Question: First off I need to tell you that I am new to java I have only been using it for a bout 3 weeks.
I have am putting to gather a small app, this page (activity) has a bitmap image on it with 12 buttons each button is to invoke a different math equation, I have that bit working sofar. But have 3 problems,
1, the results TextView R.id.resultstextbox named = resultsText, dos not clear when a new button is pressed. I have tried declaring the TextView object as a global but get a runtime error.
2, the results are rounded and I need it to be 3 decimal places.
3, the buttons when placed over the bitmap image in graphical layout are all in the correct place, and this is also good when running in the emulator, but when testing on my phone the buttons have all moved, how do I fix this?
I would appreciate any help I can get for this problem ? thanks
'''
<?xml version="1.0" encoding="utf-8"?>
<RelativeLayout xmlns:android="http://schemas.android.com/apk/res/android"
android:layout_width="match_parent"
android:layout_height="match_parent"
android:background="@color/black"
android:paddingLeft="5dp"
android:paddingRight="5dp" >
<ImageView
android:id="@+id/ohms_wheel_image"
android:layout_width="wrap_content"
android:layout_height="wrap_content"
android:layout_alignParentLeft="true"
android:layout_alignParentTop="true"
android:layout_marginBottom="175dp"
android:layout_marginTop="5dp"
android:contentDescription="@string/ohms_wheel_image"
android:src="@drawable/ohmslawwheel" />
<Button
android:id="@+id/button7"
style="?android:attr/buttonStyleSmall"
android:layout_width="wrap_content"
android:layout_height="wrap_content"
android:layout_alignBottom="@+id/ohms_wheel_image"
android:layout_marginRight="14dp"
android:layout_toLeftOf="@+id/button6"
android:text="Button" />
<Button
android:id="@+id/button9"
style="?android:attr/buttonStyleSmall"
android:layout_width="wrap_content"
android:layout_height="wrap_content"
android:layout_alignBaseline="@+id/button4"
android:layout_alignBottom="@+id/button4"
android:layout_alignLeft="@+id/ohms_wheel_image"
android:text="Button" />
<Button
android:id="@+id/button10"
style="?android:attr/buttonStyleSmall"
android:layout_width="wrap_content"
android:layout_height="wrap_content"
android:layout_alignParentLeft="true"
android:layout_alignTop="@+id/button3"
android:text="Button" />
<Button
android:id="@+id/button11"
style="?android:attr/buttonStyleSmall"
android:layout_width="wrap_content"
android:layout_height="wrap_content"
android:layout_above="@+id/button3"
android:layout_alignLeft="@+id/entervoltstexlable"
android:text="Button"
android:textColor="@android:color/transparent" />
<Button
android:id="@+id/button8"
style="?android:attr/buttonStyleSmall"
android:layout_width="wrap_content"
android:layout_height="wrap_content"
android:layout_above="@+id/button7"
android:layout_alignLeft="@+id/entervoltstexlable"
android:text="Button" />
<TextView
android:id="@+id/resultstextbox"
android:layout_width="wrap_content"
android:layout_height="wrap_content"
android:layout_alignLeft="@+id/enterampslable"
android:layout_alignParentBottom="true"
android:layout_alignRight="@+id/button5"
android:layout_marginBottom="34dp"
android:clickable="false"
android:textAppearance="?android:attr/textAppearanceMedium"
android:textColor="@color/white" />
<TextView
android:id="@+id/displaytextbox"
android:layout_width="wrap_content"
android:layout_height="wrap_content"
android:layout_above="@+id/entervoltstexlable"
android:layout_alignLeft="@+id/entervoltstexlable"
android:layout_marginBottom="10dp"
android:layout_toLeftOf="@+id/button4"
android:clickable="false"
android:textAppearance="?android:attr/textAppearanceMedium"
android:textColor="@color/white" />
<Button
android:id="@+id/button3"
style="?android:attr/buttonStyleSmall"
android:layout_width="wrap_content"
android:layout_height="wrap_content"
android:layout_alignParentRight="true"
android:layout_below="@+id/button2"
android:layout_marginTop="14dp"
android:text="Button" />
<Button
android:id="@+id/button6"
style="?android:attr/buttonStyleSmall"
android:layout_width="wrap_content"
android:layout_height="wrap_content"
android:layout_alignBaseline="@+id/button7"
android:layout_alignBottom="@+id/button7"
android:layout_alignRight="@+id/button1"
android:text="Button" />
<Button
android:id="@+id/button4"
style="?android:attr/buttonStyleSmall"
android:layout_width="wrap_content"
android:layout_height="wrap_content"
android:layout_alignLeft="@+id/button3"
android:layout_below="@+id/button3"
android:text="Button" />
<Button
android:id="@+id/button5"
style="?android:attr/buttonStyleSmall"
android:layout_width="wrap_content"
android:layout_height="wrap_content"
android:layout_above="@+id/button6"
android:layout_toRightOf="@+id/button6"
android:text="Button" />
<Button
android:id="@+id/button12"
style="?android:attr/buttonStyleSmall"
android:layout_width="wrap_content"
android:layout_height="wrap_content"
android:layout_alignBaseline="@+id/button1"
android:layout_alignBottom="@+id/button1"
android:layout_toRightOf="@+id/button11"
android:text="Button" />
<TextView
android:id="@+id/entervoltstexlable"
android:layout_width="wrap_content"
android:layout_height="wrap_content"
android:layout_above="@+id/enterampslable"
android:layout_alignLeft="@+id/ohms_wheel_image"
android:layout_alignParentEnd="false"
android:layout_alignParentStart="false"
android:layout_marginBottom="15dp"
android:layout_marginLeft="14dp"
android:clickable="false"
android:text="@string/volts"
android:textAppearance="?android:attr/textAppearanceMedium"
android:textColor="@color/white" />
<TextView
android:id="@+id/enterampslable"
android:layout_width="wrap_content"
android:layout_height="wrap_content"
android:layout_above="@+id/resultstextbox"
android:layout_alignLeft="@+id/entervoltstexlable"
android:layout_marginBottom="14dp"
android:clickable="false"
android:text="@string/amps"
android:textAppearance="?android:attr/textAppearanceMedium"
android:textColor="@color/white" />
<EditText
android:id="@+id/editText2"
android:layout_width="wrap_content"
android:layout_height="35dp"
android:layout_alignBaseline="@+id/enterampslable"
android:layout_alignBottom="@+id/enterampslable"
android:layout_alignLeft="@+id/enterampslable"
android:layout_alignParentRight="false"
android:layout_alignRight="@+id/ohms_wheel_image"
android:layout_marginLeft="240dp"
android:ems="10"
android:height="25dp"
android:inputType="number"
android:textAppearance="?android:attr/textAppearanceSmall" />
<EditText
android:id="@+id/editText1"
android:layout_width="wrap_content"
android:layout_height="35dp"
android:layout_alignBaseline="@+id/entervoltstexlable"
android:layout_alignBottom="@+id/entervoltstexlable"
android:layout_alignLeft="@+id/entervoltstexlable"
android:layout_alignRight="@+id/editText2"
android:layout_marginLeft="240dp"
android:ems="10"
android:gravity="center_vertical"
android:height="25dp"
android:inputType="number"
android:textAppearance="?android:attr/textAppearanceSmall" >
<requestFocus />
</EditText>
<Button
android:id="@+id/button1"
style="?android:attr/buttonStyleSmall"
android:layout_width="wrap_content"
android:layout_height="wrap_content"
android:layout_alignTop="@+id/ohms_wheel_image"
android:layout_marginLeft="16dp"
android:layout_marginTop="14dp"
android:layout_toRightOf="@+id/button12"
android:background="@android:color/transparent"
android:text="@string/ohmsButton" />
<Button
android:id="@+id/button2"
style="?android:attr/buttonStyleSmall"
android:layout_width="wrap_content"
android:layout_height="wrap_content"
android:layout_alignRight="@+id/button5"
android:layout_alignTop="@+id/button1"
android:layout_marginTop="22dp"
android:background="@null"
android:text="@string/ohmsButton"
android:textColor="@android:color/transparent" />
</RelativeLayout>
'''
'''
import android.app.Activity;
import android.os.Bundle;
import android.text.Editable;
import android.text.TextWatcher;
import android.view.View;
import android.view.View.OnClickListener;
import android.widget.Button;
import android.widget.EditText;
import android.widget.TextView;
public class Ohms_Law extends Activity implements OnClickListener{
long lg1 = 0;
long lg2 = 0;
long ans;
EditText input1;
EditText input2;
int btnNo;
@Override
public void onCreate(Bundle savedInstanceState) {
super.onCreate(savedInstanceState);
this.setContentView(R.layout.ohms_wheel_page);
//Find and define labels and display text box's
//TextView resultsText = (TextView) findViewById(R.id.resultstextbox);
input2 = (EditText) findViewById(R.id.editText2);
//EditText input2 = (EditText) findViewById(R.id.editText2);
input1 = (EditText) findViewById(R.id.editText1);
input2.addTextChangedListener(new TextWatcher() {
TextView resultsText = (TextView) findViewById(R.id.resultstextbox);
@Override
public void afterTextChanged(Editable s) {
}
@Override
public void beforeTextChanged(CharSequence s, int start,
int count, int after) {
}
@Override
public void onTextChanged(CharSequence s, int start,int before, int count) {
//get user data
String strValue1 = input1.getText().toString();
String strValue2 = input2.getText().toString();
try {
//convert to long
lg1 = Long.parseLong(strValue1);
// lg1 = Long.parseLong(getText(s));
lg2 = Long.parseLong(strValue2);
}
catch (NumberFormatException nfe)
{
System.out.println("NumberFormatException: " + nfe.getMessage());
}
//Select which buttin pressed
switch(btnNo)
{
case 1:
//test has anything been enterd
if(lg1 > 0 && lg2 > 0)
{
//do math
ans = lg1 / lg2;
}
else
{
//Disply results
resultsText.setText("");
}
break;
case 2:
//test has anything been enterd
if(lg1 > 0 && lg2 > 0)
{
//do math
ans = lg1 * lg2;
}
else
{
//Disply results
resultsText.setText("");
}
break;
}
//results convert toString
Long.toString(ans);
String str = null;
str = str.valueOf(ans);
//Disply results
resultsText.setText("Results = " + str + " Volts");
}
});
Button button1 = (Button) findViewById(R.id.button1);
Button button2 = (Button) findViewById(R.id.button2);
button1.setOnClickListener(this);
button2.setOnClickListener(this);
}
@Override
public void onClick(View v) {
TextView voltsText =(TextView) findViewById(R.id.entervoltstexlable);
TextView ampsText = (TextView) findViewById(R.id.enterampslable);
TextView displayText = (TextView) findViewById(R.id.displaytextbox);
TextView resultsText2 = (TextView) findViewById(R.id.resultstextbox);
switch(v.getId()){
case R.id.button1:
//Button id No
btnNo = 1;
//change Calc Didplay
displayText.setText("Power / Current = Volts");
//chang display data
voltsText.setText("Enter Power in Watts");
//change Calc Didplay
//chang didplay text
ampsText.setText("Enter Amps.");
//clear results
resultsText2.setText("");
//Clear input text
input1.setText("");
input2.setText("");
//Set focust to first edittext box
input1.requestFocus();
// math P/A (lg1 / lg2) = voltys
break;
case R.id.button2:
//Button id No
btnNo = 2;
//change Calc Didplay
displayText.setText("Amps x ohms = Volts");
//chang display data
voltsText.setText("Emter Amps");
//chang didplay text
ampsText.setText("Enter Resistance in ohms.");
//clear results
resultsText2.setText("");
//Clear input text
input1.setText("");
input2.setText("");
//Set focust to first edittext box
input1.requestFocus();
//Math A*R = volts
break;
}
}
}
'''

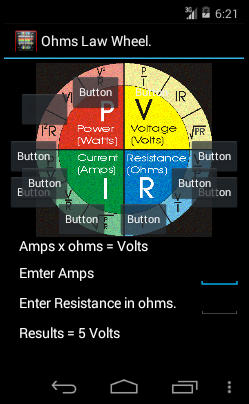
Answer: As for the lay out problem i changed the layout to a table layout which worked OK.
this is the XML layout if any one wont's to know how to do it.
'''
<?xml version="1.0" encoding="utf-8"?>
<RelativeLayout xmlns:android="http://schemas.android.com/apk/res/android"
android:id="@+id/ohms_wheel"
android:layout_width="match_parent"
android:layout_height="match_parent"
android:background="@color/black"
android:paddingRight="5dp"
android:paddingTop="5dp" >
<ImageView android:id="@+id/ohms_wheel_image"
android:layout_width="wrap_content" android:layout_height="wrap_content"
android:layout_alignParentLeft="true" android:layout_alignParentTop="true"
android:layout_marginBottom="175dp" android:layout_marginTop="5dp"
android:contentDescription="@string/ohms_wheel_image" android:src="@drawable/ohmslawwheel" />
<TableLayout android:id="@+id/tableLayout1"
android:layout_width="fill_parent" android:layout_height="wrap_content">
<TableRow
android:id="@+id/tableRow1"
android:layout_width="match_parent"
android:layout_height="wrap_content" >
<Button
android:id="@+id/button12"
style="?android:attr/buttonStyleSmall"
android:layout_width="wrap_content"
android:layout_height="wrap_content"
android:layout_marginLeft="90dp"
android:layout_marginTop="10dp"
android:background="@android:color/transparent"
android:maxWidth="60dp"
android:minHeight="40dp"
android:minLines="1"
android:text="@string/ohmsButton"
android:textColor="@android:color/transparent"
android:width="60dp" />
<Button
android:id="@+id/button1"
style="?android:attr/buttonStyleSmall"
android:layout_width="wrap_content"
android:layout_height="wrap_content"
android:layout_marginLeft="20dp"
android:layout_marginRight="80dp"
android:layout_marginTop="10dp"
android:background="@android:color/transparent"
android:maxWidth="60dp"
android:minHeight="40dp"
android:minLines="1"
android:text="@string/ohmsButton"
android:textColor="@android:color/transparent"
android:width="60dp" />
</TableRow>
<TableRow
android:id="@+id/tableRow2"
android:layout_width="match_parent"
android:layout_height="wrap_content" >
<Button
android:id="@+id/button11"
style="?android:attr/buttonStyleSmall"
android:layout_width="0dp"
android:layout_height="wrap_content"
android:layout_marginLeft="20dp"
android:layout_marginRight="60dp"
android:background="@android:color/transparent"
android:maxWidth="60dp"
android:minHeight="40dp"
android:minLines="1"
android:text="@string/ohmsButton"
android:textColor="@android:color/transparent"
android:width="60dp" />
<Button
android:id="@+id/button2"
style="?android:attr/buttonStyleSmall"
android:layout_width="wrap_content"
android:layout_height="wrap_content"
android:layout_marginLeft="75dp"
android:layout_marginRight="25dp"
android:background="@android:color/transparent"
android:maxWidth="60dp"
android:minHeight="40dp"
android:minLines="1"
android:text="@string/ohmsButton"
android:textColor="@android:color/transparent"
android:width="60dp" />
</TableRow>
<TableRow
android:id="@+id/tableRow3"
android:layout_width="match_parent"
android:layout_height="wrap_content"
android:layout_marginTop="10dp" >
<Button
android:id="@+id/button10"
style="?android:attr/buttonStyleSmall"
android:layout_width="0dp"
android:layout_height="wrap_content"
android:layout_marginLeft="2dp"
android:layout_marginRight="90dp"
android:background="@android:color/transparent"
android:maxWidth="60dp"
android:minHeight="40dp"
android:minLines="1"
android:text="@string/ohmsButton"
android:textColor="@android:color/transparent"
android:width="60dp" />
<Button
android:id="@+id/button3"
style="?android:attr/buttonStyleSmall"
android:layout_width="wrap_content"
android:layout_height="wrap_content"
android:layout_marginLeft="100dp"
android:background="@android:color/transparent"
android:maxWidth="60dp"
android:minHeight="40dp"
android:minLines="1"
android:text="@string/ohmsButton"
android:textColor="@android:color/transparent"
android:width="60dp" />
</TableRow>
<TableRow
android:id="@+id/tableRow4"
android:layout_width="wrap_content"
android:layout_height="wrap_content"
android:layout_marginTop="10dp" >
<Button
android:id="@+id/button9"
style="?android:attr/buttonStyleSmall"
android:layout_width="0dp"
android:layout_height="wrap_content"
android:layout_marginLeft="2dp"
android:layout_marginRight="90dp"
android:background="@android:color/transparent"
android:maxWidth="60dp"
android:minHeight="40dp"
android:minLines="1"
android:text="@string/ohmsButton"
android:textColor="@android:color/transparent"
android:width="60dp" />
<Button
android:id="@+id/button4"
style="?android:attr/buttonStyleSmall"
android:layout_width="match_parent"
android:layout_height="wrap_content"
android:layout_marginLeft="90dp"
android:background="@android:color/transparent"
android:maxWidth="60dp"
android:minHeight="40dp"
android:minLines="1"
android:text="@string/ohmsButton"
android:textColor="@android:color/transparent"
android:width="60dp" />
</TableRow>
<TableRow
android:id="@+id/tableRow5"
android:layout_width="match_parent"
android:layout_height="wrap_content"
android:layout_marginTop="10dp" >
<Button
android:id="@+id/button8"
style="?android:attr/buttonStyleSmall"
android:layout_width="wrap_content"
android:layout_height="wrap_content"
android:layout_marginLeft="20dp"
android:layout_marginRight="50dp"
android:background="@android:color/transparent"
android:maxWidth="60dp"
android:minHeight="40dp"
android:minLines="1"
android:text="@string/ohmsButton"
android:textColor="@android:color/transparent"
android:width="60dp" />
<Button
android:id="@+id/button5"
style="?android:attr/buttonStyleSmall"
android:layout_width="wrap_content"
android:layout_height="wrap_content"
android:layout_marginLeft="70dp"
android:layout_marginRight="25dp"
android:background="@android:color/transparent"
android:maxWidth="60dp"
android:minHeight="40dp"
android:minLines="1"
android:text="@string/ohmsButton"
android:textColor="@android:color/transparent"
android:width="60dp" />
</TableRow>
<TableRow
android:id="@+id/tableRow6"
android:layout_width="match_parent"
android:layout_height="wrap_content"
android:layout_marginTop="5dp"
android:focusable="false" >
<Button
android:id="@+id/button7"
style="?android:attr/buttonStyleSmall"
android:layout_width="wrap_content"
android:layout_height="wrap_content"
android:layout_marginLeft="90dp"
android:background="@android:color/transparent"
android:maxWidth="60dp"
android:minHeight="40dp"
android:minLines="1"
android:text="@string/ohmsButton"
android:textColor="@android:color/transparent"
android:width="60dp" />
<Button
android:id="@+id/button6"
style="?android:attr/buttonStyleSmall"
android:layout_width="wrap_content"
android:layout_height="wrap_content"
android:layout_marginLeft="15dp"
android:layout_marginRight="80dp"
android:background="@android:color/transparent"
android:maxWidth="60dp"
android:minHeight="40dp"
android:minLines="1"
android:text="@string/ohmsButton"
android:textColor="@android:color/transparent"
android:width="60dp" />
</TableRow>
</TableLayout>
<TextView
android:id="@+id/resultstextbox"
android:layout_width="wrap_content"
android:layout_height="wrap_content"
android:layout_alignLeft="@+id/enterampslable"
android:layout_alignParentBottom="true"
android:layout_alignRight="@+id/r2"
android:layout_marginBottom="34dp"
android:clickable="false"
android:textAppearance="?android:attr/textAppearanceMedium"
android:textColor="@color/white" />
<TextView
android:id="@+id/entervoltslable"
android:layout_width="wrap_content"
android:layout_height="wrap_content"
android:layout_above="@+id/enterampslable"
android:layout_alignLeft="@+id/ohms_wheel_image"
android:layout_alignParentEnd="false"
android:layout_alignParentStart="false"
android:layout_marginBottom="15dp"
android:layout_marginLeft="14dp"
android:clickable="false"
android:text="@string/volts"
android:textAppearance="?android:attr/textAppearanceMedium"
android:textColor="@color/white" />
<EditText
android:id="@+id/userInput2"
android:layout_width="75dp"
android:layout_height="37dp"
android:layout_alignBaseline="@+id/enterampslable"
android:layout_alignParentRight="true"
android:layout_marginLeft="10dp"
android:enabled="false"
android:gravity="bottom|left"
android:inputType="number"
android:lines="1"
android:maxLength="5"
android:maxLines="1"
android:textAppearance="?android:attr/textAppearanceSmall"
android:textSize="18sp" />
<TextView
android:id="@+id/enterampslable"
android:layout_width="wrap_content"
android:layout_height="wrap_content"
android:layout_above="@+id/resultstextbox"
android:layout_alignLeft="@+id/entervoltslable"
android:layout_marginBottom="14dp"
android:clickable="false"
android:text="@string/amps"
android:textAppearance="?android:attr/textAppearanceMedium"
android:textColor="@color/white" />
<TextView
android:id="@+id/displaytextbox"
android:layout_width="wrap_content"
android:layout_height="wrap_content"
android:layout_above="@+id/entervoltslable"
android:layout_alignLeft="@+id/entervoltslable"
android:layout_alignRight="@+id/ohms_wheel_image"
android:layout_marginBottom="10dp"
android:clickable="false"
android:textAppearance="?android:attr/textAppearanceMedium"
android:textColor="@color/white" />
<EditText
android:id="@+id/userInput1"
android:layout_width="75dp"
android:layout_height="37dp"
android:layout_alignBaseline="@+id/entervoltslable"
android:layout_alignLeft="@+id/userInput2"
android:layout_below="@+id/displaytextbox"
android:layout_toRightOf="@+id/entervoltslable"
android:enabled="false"
android:gravity="bottom|left"
android:inputType="number"
android:lines="1"
android:maxLength="5"
android:maxLines="1"
android:textAppearance="?android:attr/textAppearanceSmall"
android:textSize="18sp" >
<requestFocus />
</EditText>
'''